Question: Not sure what I am doing wrong. The results I get from the Accelerate framework seem incorrect to me. Any help would be much appreciated!
Here are some graphs comparing AForge with vDPS

This is the vDSP Code I run
'''
fftSetup = vDSP_create_fftsetup( 16, 2);
// Convert the data into a DSPSplitComplex
int samples = spectrumDataSize;
int samplesOver2 = samples/2;
DSPSplitComplex * complexData = new DSPSplitComplex;
float *realpart = (float *)calloc(samplesOver2, sizeof(float));
float *imagpart = (float *)calloc(samplesOver2, sizeof(float));
complexData->realp = realpart;
complexData->imagp = imagpart;
vDSP_ctoz((DSPComplex *)realData, 2, complexData, 1,samplesOver2);
// Calculate the FFT
// ( I'm assuming here you've already called vDSP_create_fftsetup() )
vDSP_fft_zrip(fftSetup, complexData, 1, log2f(samples), FFT_FORWARD);
// Scale the data
//float scale = (float) FFT_SCALE; //scale is 32
vDSP_vsmul(complexData->realp, 1, &scale, complexData->realp, 1,samplesOver2);
vDSP_vsmul(complexData->imagp, 1, &scale, complexData->imagp, 1, samplesOver2);
vDSP_zvabs(complexData, 1, spectrumData, 1, samples);
free(complexData->realp);
free(complexData->imagp);
delete complexData;
// All done!
return spectrumData;
'''
This is what I do in AForge
'''
foreach (float f in floatData)
{
if (i >= this.fft.Length)
break;
this.fft[i++] = new Complex(f * fftSize, 0);
}
AForge.Math.FourierTransform.FFT(this.fft, FourierTransform.Direction.Forward);
'''
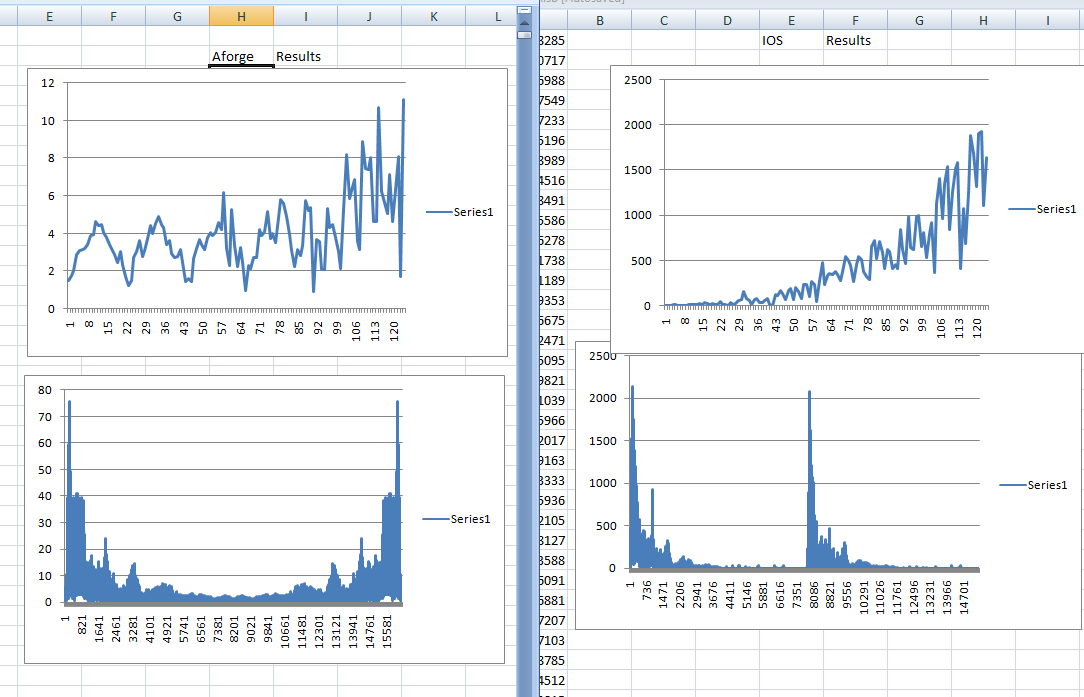
Answer: After the following subroutine
'''
vDSP_ctoz((DSPComplex *)realData, 2, complexData, 1,samplesOver2);
'''
is executed, 'complexData' has 'samplesOver2' elements. But soon after that, you call
'''
vDSP_zvabs(complexData, 1, spectrumData, 1, samples);
'''
which expects 'complexData' to have 'samples' elements, i.e. twice as many. This cannot be.
Also, how is 'realData' laid out? I ask because 'vDSP_ctoz' expects its first argument to be laid out in the form
'''
real0, imag0, real1, imag1, ... real(n-1), imag(n-1).
'''
If your data is indeed real, then 'imag0, imag1, ... imag(n-1)' should all be 0. If it is not, then 'vDSP_ctoz' may not be expecting that. (Unless you are packing the real data in some clever way, which would be two [sic] clever by half!)
Finally, 'vDSP_create_fftsetup( 16, 2);' should probably be changed to
'''
vDSP_create_fftsetup(16, 0);
'''
===================================================================
My sample code appended in postscript:
'''
FFTSetup fftSetup = vDSP_create_fftsetup(
16, // vDSP_Length __vDSP_log2n,
kFFTRadix2 // FFTRadix __vDSP_radix
// CAUTION: kFFTRadix2 is an enum that is equal to 0
// kFFTRadix5 is an enum that is equal to 2
// DO NOT USE 2 IF YOU MEAN kFFTRadix2
);
NSAssert(fftSetup != NULL, @"vDSP_create_fftsetup() failed to allocate storage");
int numSamples = 65536; // numSamples must be an integer power of 2; in this case 65536 = 2 ^ 16
float realData[numSamples];
// Prepare the real data with (ahem) fake data, in this case
// the sum of 3 sinusoidal waves representing a C major chord.
// The fake data is rigged to have a sampling frequency of 44100 Hz (as for a CD).
// As always, the Nyquist frequency is just half the sampling frequency, i.e., 22050 Hz.
for (int i = 0; i < numSamples; i++)
{
realData[i] = sin(2 * M_PI * 261.76300048828125 * i / 44100.0) // C4 = 261.626 Hz
+ sin(2 * M_PI * 329.72717285156250 * i / 44100.0) // E4 = 329.628 Hz
+ sin(2 * M_PI * 392.30804443359375 * i / 44100.0); // G4 = 391.995 Hz
}
float splitReal[numSamples / 2];
float splitImag[numSamples / 2];
DSPSplitComplex splitComplex;
splitComplex.realp = splitReal;
splitComplex.imagp = splitImag;
vDSP_ctoz(
(const DSPComplex *)realData, // const DSPComplex __vDSP_C[],
2, // vDSP_Stride __vDSP_strideC, MUST BE A MULTIPLE OF 2
&splitComplex, // DSPSplitComplex *__vDSP_Z,
1, // vDSP_Stride __vDSP_strideZ,
(numSamples / 2) // vDSP_Length __vDSP_size
);
vDSP_fft_zrip(
fftSetup, // FFTSetup __vDSP_setup,
&splitComplex, // DSPSplitComplex *__vDSP_ioData,
1, // vDSP_Stride __vDSP_stride,
(vDSP_Length)lround(log2(numSamples)), // vDSP_Length __vDSP_log2n,
// IMPORTANT: THE PRECEDING ARGUMENT MUST BE LOG_BASE_2 OF THE NUMBER OF floats IN splitComplex
// FOR OUR EXAMPLE, THIS WOULD BE (numSamples / 2) + (numSamples / 2) = numSamples
kFFTDirection_Forward // FFTDirection __vDSP_direction
);
printf("DC component = %f
", splitComplex.realp[0]);
printf("Nyquist component = %f
", splitComplex.imagp[0]);
// Next, we compute the Power Spectral Density (PSD) from the FFT.
// (The PSD is just the magnitude-squared of the FFT.)
// (We don't bother with scaling as we are only interested in relative values of the PSD.)
float powerSpectralDensity[(numSamples / 2) + 1]; // the "+ 1" is to make room for the Nyquist component
// We move the Nyquist component out of splitComplex.imagp[0] and place it
// at the end of the array powerSpectralDensity, squaring it as we go:
powerSpectralDensity[numSamples / 2] = splitComplex.imagp[0] * splitComplex.imagp[0];
// We can now zero out splitComplex.imagp[0] since the imaginary part of the DC component is, in fact, zero:
splitComplex.imagp[0] = 0.0;
// Finally, we compute the squares of the magnitudes of the elements of the FFT:
vDSP_zvmags(
&splitComplex, // DSPSplitComplex *__vDSP_A,
1, // vDSP_Stride __vDSP_I,
powerSpectralDensity, // float *__vDSP_C,
1, // vDSP_Stride __vDSP_K,
(numSamples / 2) // vDSP_Length __vDSP_N
);
// We print out a table of the PSD as a function of frequency
// Replace the "< 600" in the for-loop below with "<= (numSamples / 2)" if you want
// the entire spectrum up to and including the Nyquist frequency:
printf("Frequency_in_Hz Power_Spectral_Density
");
for (int i = 0; i < 600; i++)
{
printf("%f, %f
", (i / (float)(numSamples / 2)) * 22050.0, powerSpectralDensity[i]);
// Recall that the array index i = 0 corresponds to zero frequency
// and that i = (numSamples / 2) corresponds to the Nyquist frequency of 22050 Hz.
// Frequency values intermediate between these two limits are scaled proportionally (linearly).
}
// The output PSD should be zero everywhere except at the three frequencies
// corresponding to the C major triad. It should be something like this:
/***************************************************************************
DC component = -0.000000
Nyquist component = -0.000000
Frequency_in_Hz Power_Spectral_Density
0.000000, 0.000000
0.672913, 0.000000
1.345825, 0.000000
2.018738, 0.000000
2.691650, 0.000000
.
.
.
260.417175, 0.000000
261.090088, 0.000000
261.763000, <PHONE>.000000
262.435913, 0.000000
263.108826, 0.000000
.
.
.
328.381348, 0.000000
329.054260, 0.000000
329.727173, <PHONE>.000000
330.400085, 0.000000
331.072998, 0.000000
.
.
.
390.962219, 0.000000
391.635132, 0.000000
392.308044, <PHONE>.000000
392.980957, 0.000000
393.653870, 0.000000
.
.
.
***************************************************************************/
vDSP_destroy_fftsetup(fftSetup);
'''